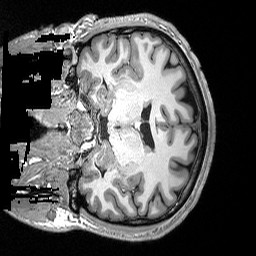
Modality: T1w
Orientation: coronal
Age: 23